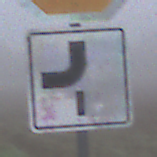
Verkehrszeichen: VerlaufVorfahrtsstrasse7
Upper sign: Stop
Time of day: MorningAfternoon
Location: Outdoor (RoadRail)
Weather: Overcast
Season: NotSpecified
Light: Natural